Aerial crown-view tile of a tropical tree (Barro Colorado Island, Panama), acquired 20241112:
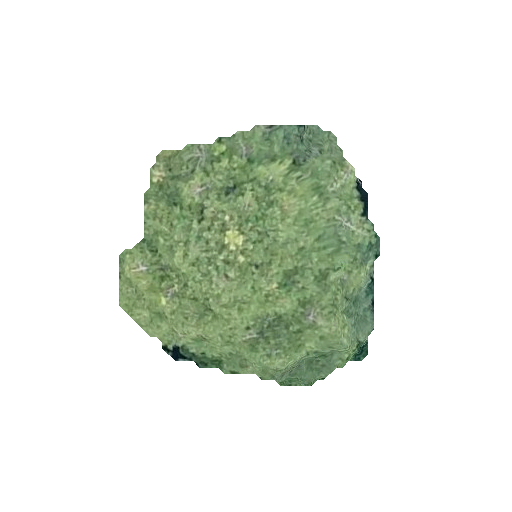
Species: Virola surinamensis
GBIF accepted scientific name: Virola surinamensis
Crown area: 81.631 m²